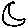
Label: moon